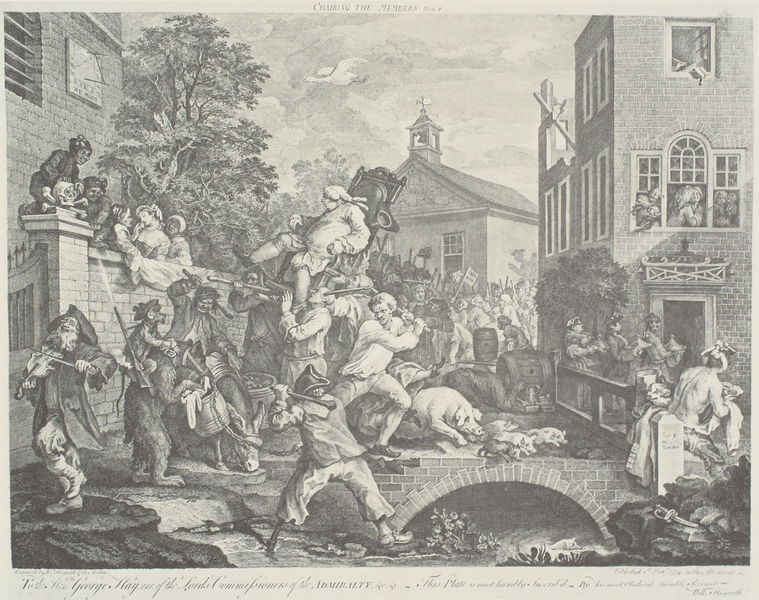
Titel: Four prints of an Election
Künstler: William Hogarth
Schlagwörter: menschen, stadt, hut, strassenszene, straße, stuhl, zeichnung, haus, tragen, häuser, musiker, england, esel, genre, schrift, schweine, schlacht, karikatur, schwein, druck, schwarz-weiß, text, volk, geiger, ferkel, prügel, sänfte